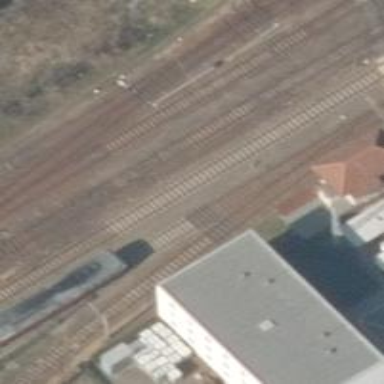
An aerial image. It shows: Abandoned railway yard.